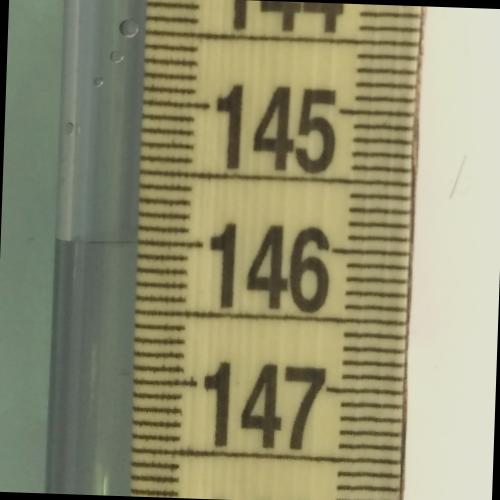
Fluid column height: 146.0 cm